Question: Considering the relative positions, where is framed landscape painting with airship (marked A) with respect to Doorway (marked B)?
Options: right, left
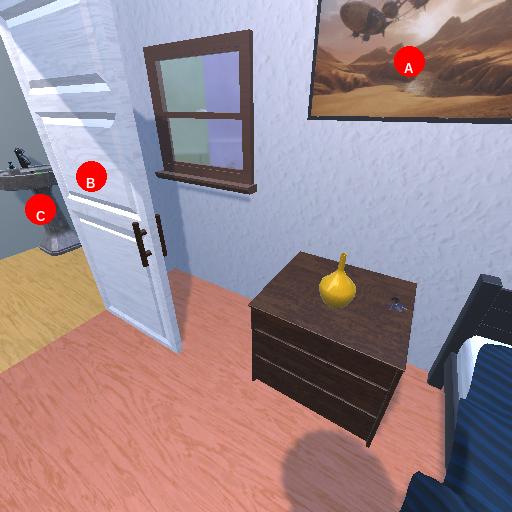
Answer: right